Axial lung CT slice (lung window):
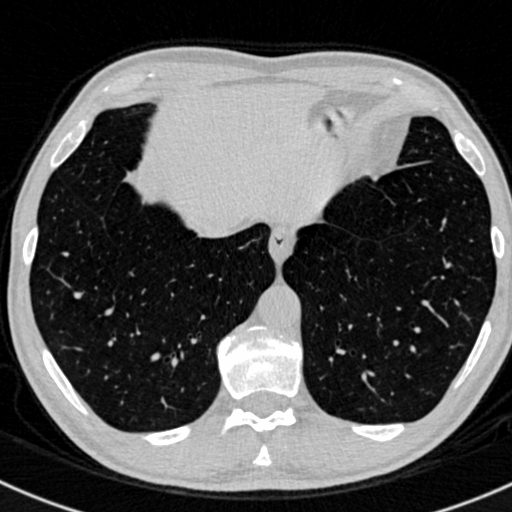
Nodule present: no